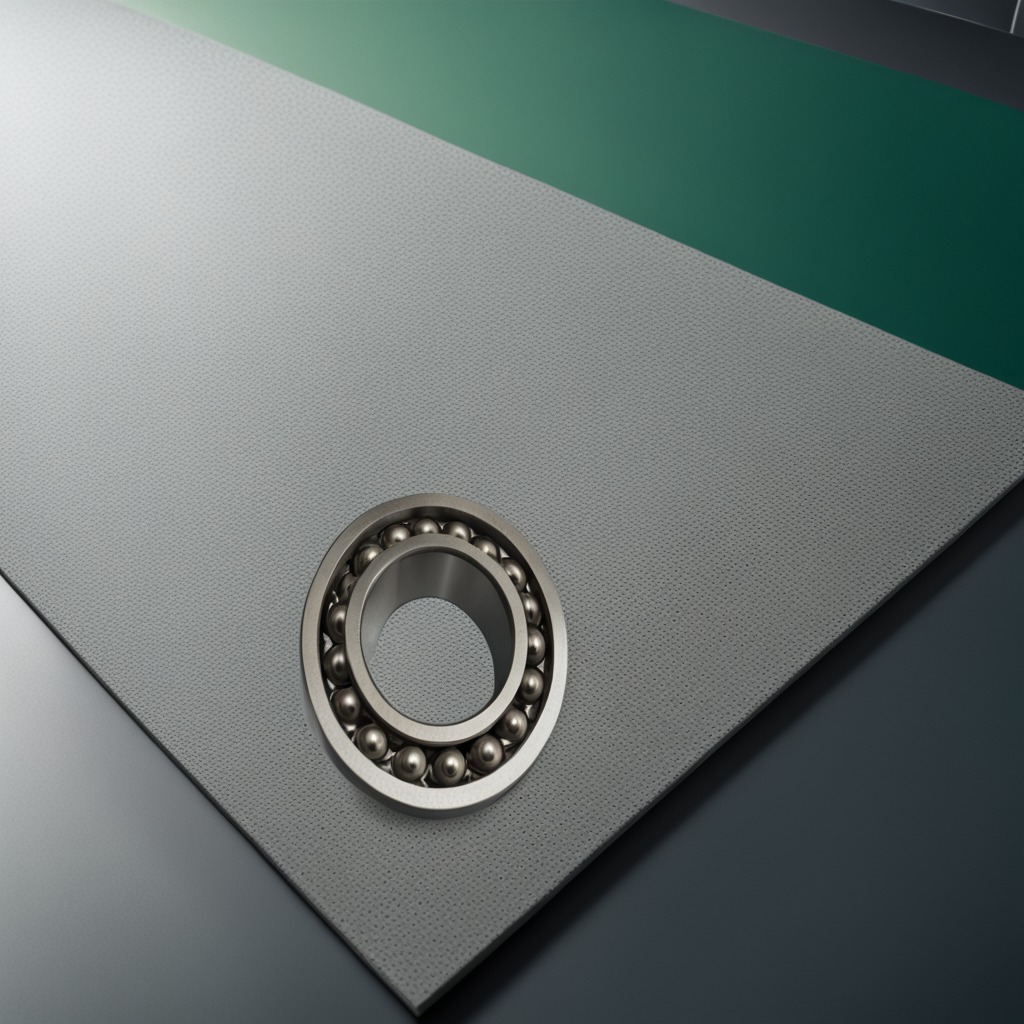
A metal ball bearing lies on a clean granite tabletop covered with a green rubber mat inside a workshop under bright overhead lighting crisp shadows high clarity worn but beneath the mat